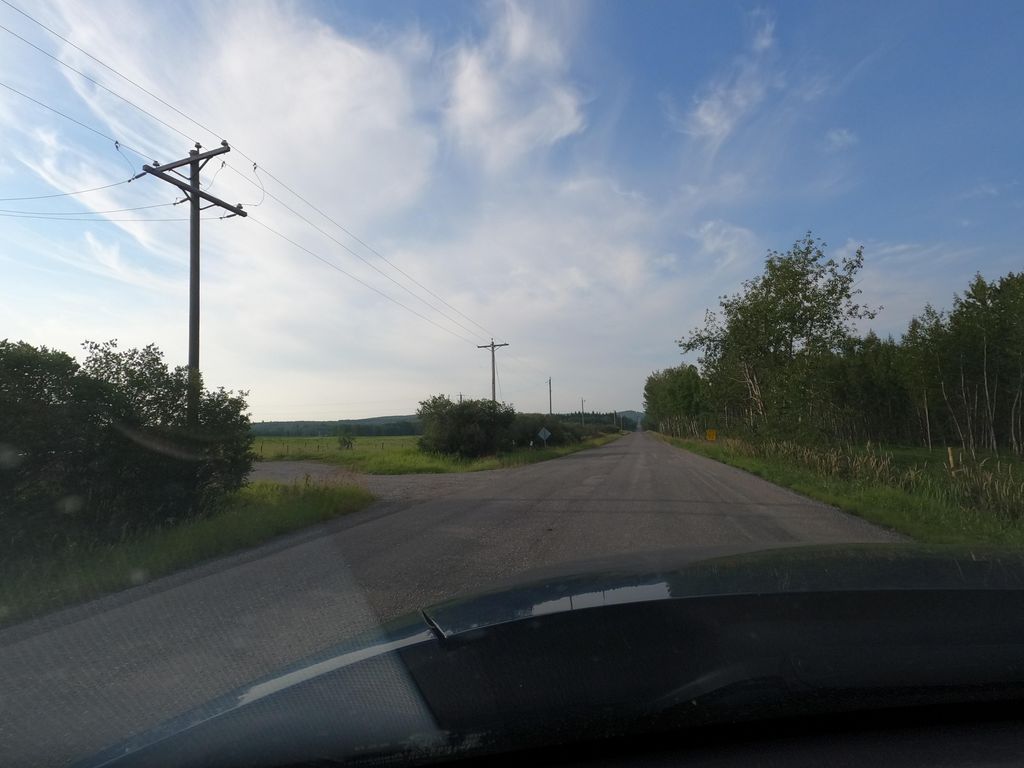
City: calgary